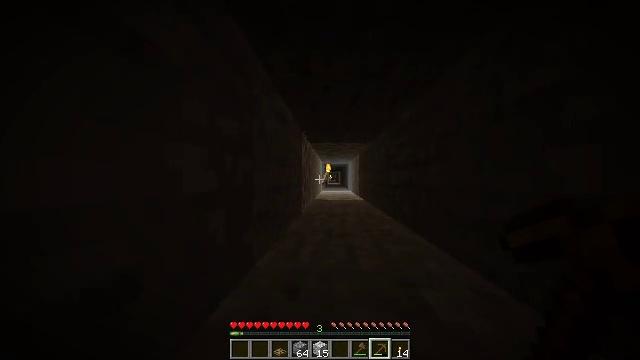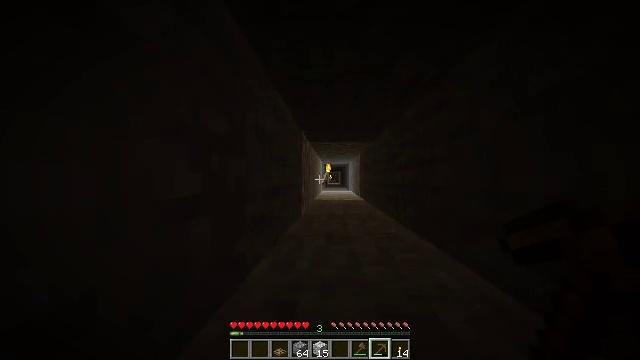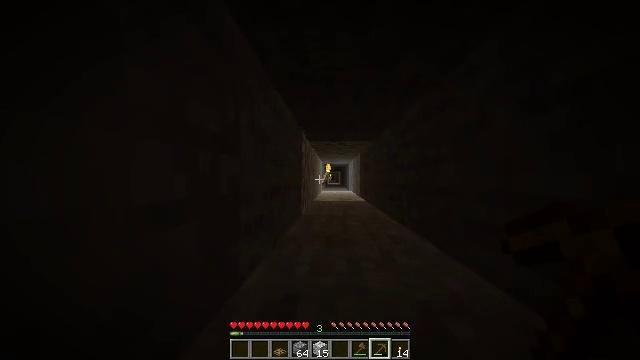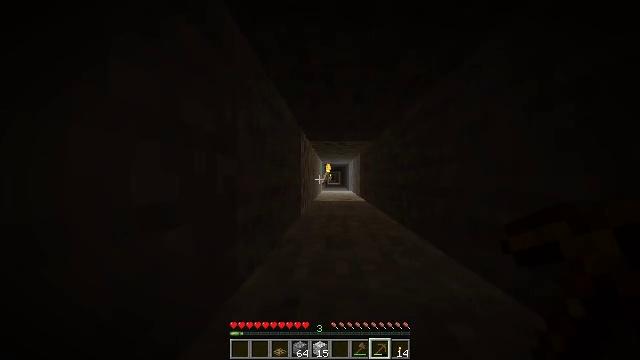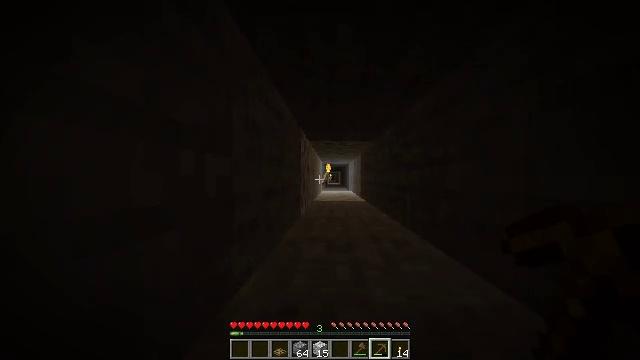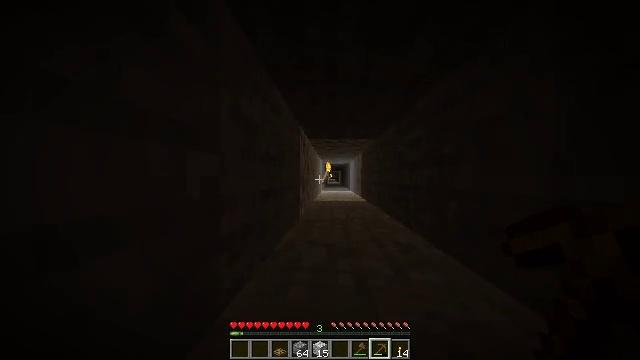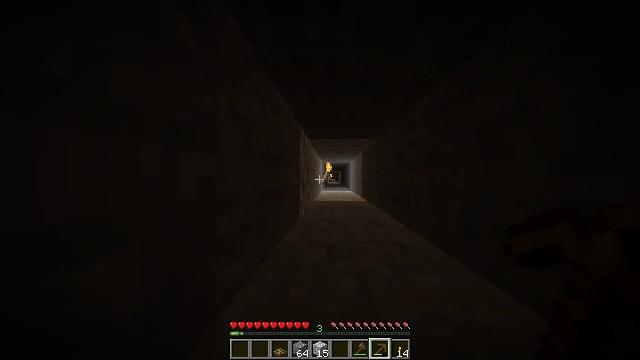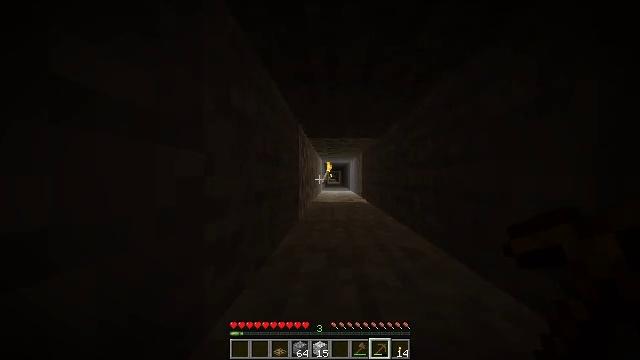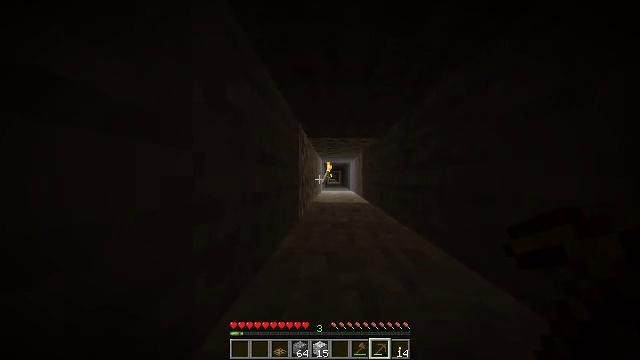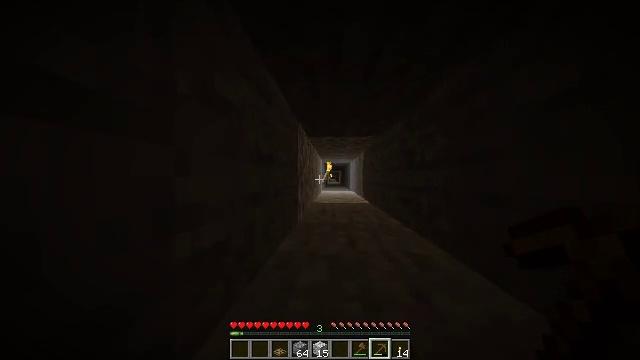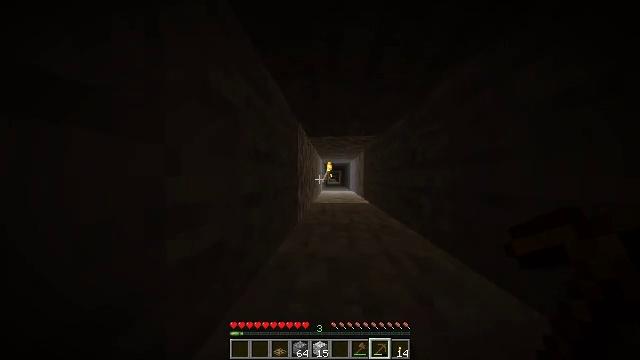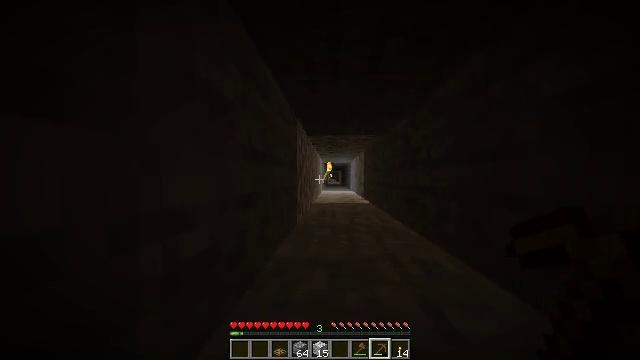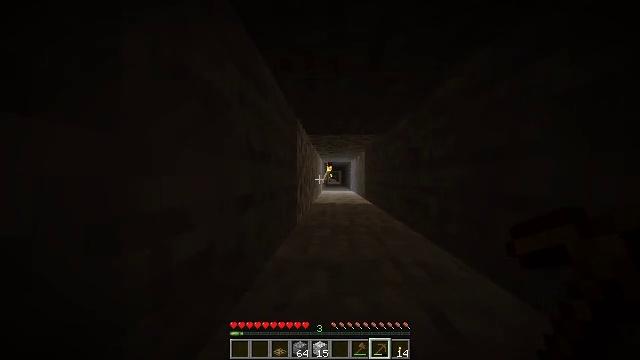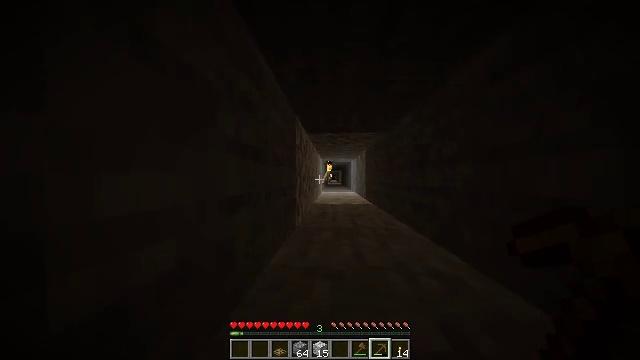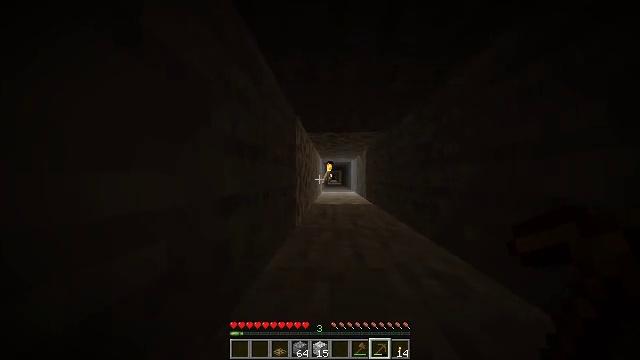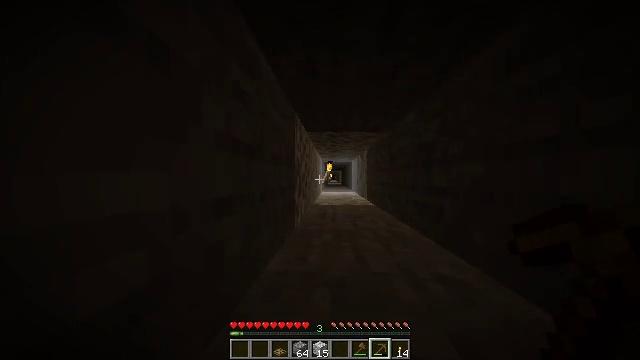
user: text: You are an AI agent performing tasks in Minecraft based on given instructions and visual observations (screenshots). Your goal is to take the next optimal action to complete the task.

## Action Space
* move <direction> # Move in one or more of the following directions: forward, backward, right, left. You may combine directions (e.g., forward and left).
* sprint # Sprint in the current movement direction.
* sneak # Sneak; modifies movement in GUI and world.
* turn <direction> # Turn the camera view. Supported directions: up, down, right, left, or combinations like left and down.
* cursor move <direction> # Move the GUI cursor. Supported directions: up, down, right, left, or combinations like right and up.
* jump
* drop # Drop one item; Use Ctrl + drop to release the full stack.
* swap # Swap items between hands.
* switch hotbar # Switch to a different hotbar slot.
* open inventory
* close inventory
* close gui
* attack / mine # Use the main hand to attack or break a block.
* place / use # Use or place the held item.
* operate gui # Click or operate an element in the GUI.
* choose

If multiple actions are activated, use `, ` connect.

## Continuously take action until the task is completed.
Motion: motion action
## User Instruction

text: Gather the wall torch from the wall.
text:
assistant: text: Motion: move forward
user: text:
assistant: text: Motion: move forward
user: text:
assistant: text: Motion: move forward
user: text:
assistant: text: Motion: move forward
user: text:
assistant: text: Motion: move forward
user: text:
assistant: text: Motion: move forward
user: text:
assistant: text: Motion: move forward
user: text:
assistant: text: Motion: move forward
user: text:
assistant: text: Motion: move forward
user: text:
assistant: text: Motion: move forward
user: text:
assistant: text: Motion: move forward
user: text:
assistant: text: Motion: move forward
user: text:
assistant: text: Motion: move forward
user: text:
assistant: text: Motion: move forward
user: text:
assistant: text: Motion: move forward
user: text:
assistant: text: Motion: move forward
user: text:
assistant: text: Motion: move forward
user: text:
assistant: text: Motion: move forward
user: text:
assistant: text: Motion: move forward
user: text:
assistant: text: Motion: move forward
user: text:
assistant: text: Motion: move forward
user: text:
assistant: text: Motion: move forward
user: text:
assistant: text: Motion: move forward
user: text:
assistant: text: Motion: move forward
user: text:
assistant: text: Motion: move forward
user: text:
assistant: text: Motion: move forward
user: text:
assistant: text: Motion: move forward
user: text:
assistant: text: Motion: move forward
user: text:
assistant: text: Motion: move forward
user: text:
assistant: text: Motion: move forward